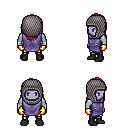
a pixel art fantasy rpg character, male body template, dark elf, purple skin, chain tabard jacket, gold greaves, ruby red long hairstyle, chain hood, gold gloves, black shoes, four views (front, back, left, right), 2x2 character sprite sheet, small pixel art, hard edges, no anti-aliasing